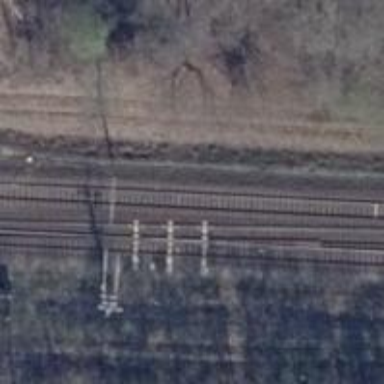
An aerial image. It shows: Railway track with contact line for electrification.